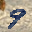
Label: 9